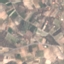
Land use / land cover: PermanentCrop